Question: I want to be able to load the data i have in Core Data.
I figured out how to save it, but to load it it throws a __NSarray length error, how ever NSLog can read the data just fine??!?
I'm trying to have my 'UITextView' populated with data from core data
I'm using MagicalRecord to manage my Core Data

'''
NSArray *people = [TextView MR_findByAttribute:@"belongsTo" withValue:@"barneDaabStartSide" andOrderBy:nil ascending:NO];
textView1.text = [people valueForKey:@"textDataView"];
'''
I also tried this :
'''
NSMutableString *textViewText = [NSMutableString string];
for (NSString *str in people) {
[textViewText appendFormat:@"%@
", str];
self.textView1.text = textViewText;
}
'''
But then it just writes all sort of code and then my string "data" so this isn't working properly
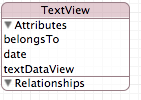
Answer: The following line would be returning an array of TextView instances - or nil.
'''
NSArray *people = [TextView MR_findByAttribute:@"belongsTo" withValue:@"barneDaabStartSide" andOrderBy:nil ascending:NO];
'''
This should get you started.
'''
NSArray *people = [TextView MR_findByAttribute:@"belongsTo" withValue:@"barneDaabStartSide" andOrderBy:nil ascending:NO];
if(people)
for(TextView *textView in people) {
textView1.text = textView.textDataView;
}
}
'''
Are you only trying to get one single 'TextView' instance? Then you may consider using this instead (or a similar method, check out MagicalRecord's documentation):
'''
TextView *textView = [TextView MR_findFirstByAttribute:@"belongsTo" withValue:@"barneDaabStartSide"];
if(textView) {
textView1.text = textView.textDataView;
}
'''